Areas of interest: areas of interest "Specialty Commercial Street"
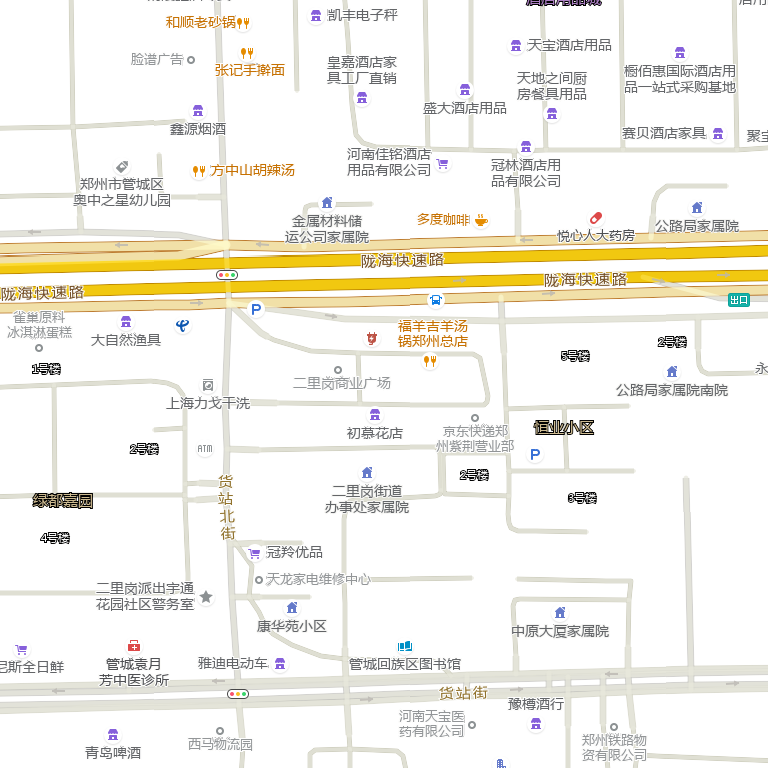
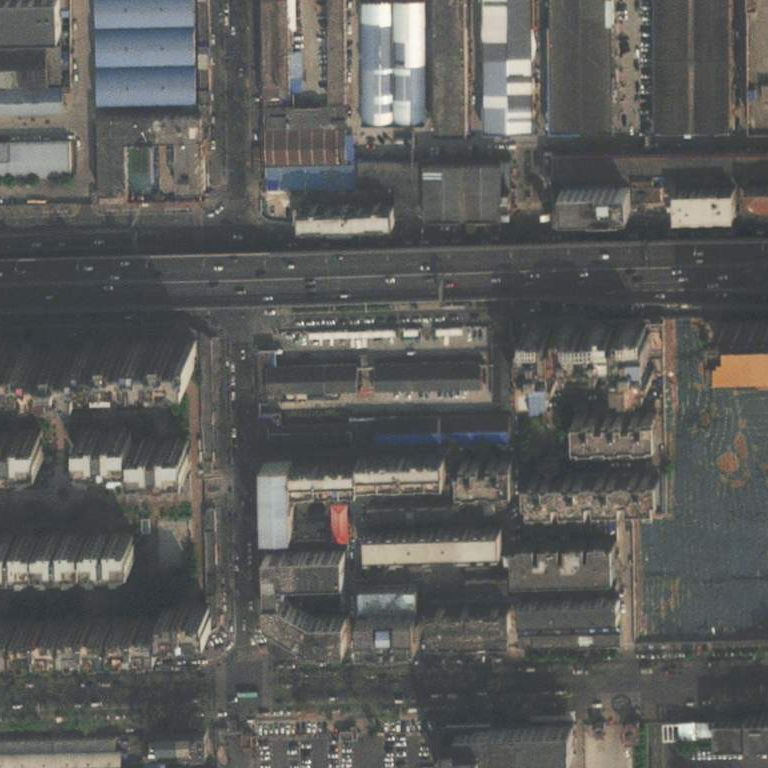